Question: Does anyone have an idea how to make this tab like shape :

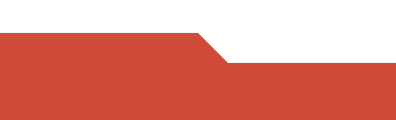
Answer: Here is an alternate approach using CSS3 transforms for achieving the required shape. Like the SVG answer, this method can also be used when the background (behind the shape) is not a solid color.
The snippet has two samples and
- 'transform: skew(45deg)''overflow: hidden'- 'rotateX''perspective''transform-origin'
'''
div.a {
position: relative;
height: 70px;
width: 250px;
margin-top: 20px;
padding: 24px 4px 0px;
overflow: hidden;
}
div.a:before {
position: absolute;
content: '';
top: 20px;
left: 0px;
width: 100%;
height: 50px;
background: #c94935;
z-index: -1;
}
div.a:after {
position: absolute;
content: '';
top: 0px;
left: -20px;
width: 60%;
-webkit-transform: skew(45deg);
-moz-transform: skew(45deg);
transform: skew(45deg);
height: 20px;
background: #c94935;
z-index: -1;
}
div.b {
position: relative;
height: 50px;
width: 250px;
padding: 4px 4px 0px;
margin-top: 40px;
background: #c94935;
}
div.b:before {
position: absolute;
content: '';
top: -20px;
left: 0px;
width: 50%;
height: 20px;
-webkit-transform-origin: left top;
-moz-transform-origin: left top;
transform-origin: left top;
-webkit-transform: perspective(10px) rotateX(5deg);
-moz-transform: perspective(10px) rotateX(5deg);
transform: perspective(10px) rotateX(5deg);
background: #c94935;
}
body {
background: url(http://lorempixel.com/500/500);
}
'''
'''
<div class="a">
Lorem Ipsum Dolor Sit Amet...
</div>
<div class="b">
Lorem Ipsum Dolor Sit Amet...
</div>
'''